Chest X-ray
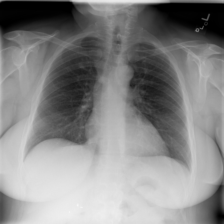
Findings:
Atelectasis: negative
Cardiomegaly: negative
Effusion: negative
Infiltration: negative
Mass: negative
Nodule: negative
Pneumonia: negative
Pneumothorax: negative
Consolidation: negative
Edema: negative
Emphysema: negative
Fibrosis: negative
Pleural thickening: negative
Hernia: negative